Question: I need to DropdownList with TextBox under the dropdownLIst. My requirement
there is do not overlap dropdown list on the bottom text box. when i click dropdown list which is automatically adjust height like following image. I have problem getting when i select dropdown list that point of time it will overlap the bottom textbox. I have using There is any Jquery Control like this Please help me
I think just show like this

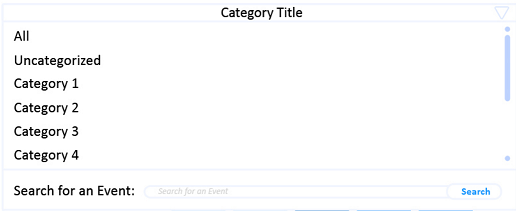
Answer: You could use the <URL>. It allows you to filter the results from the dropdown by typing text into the input field: